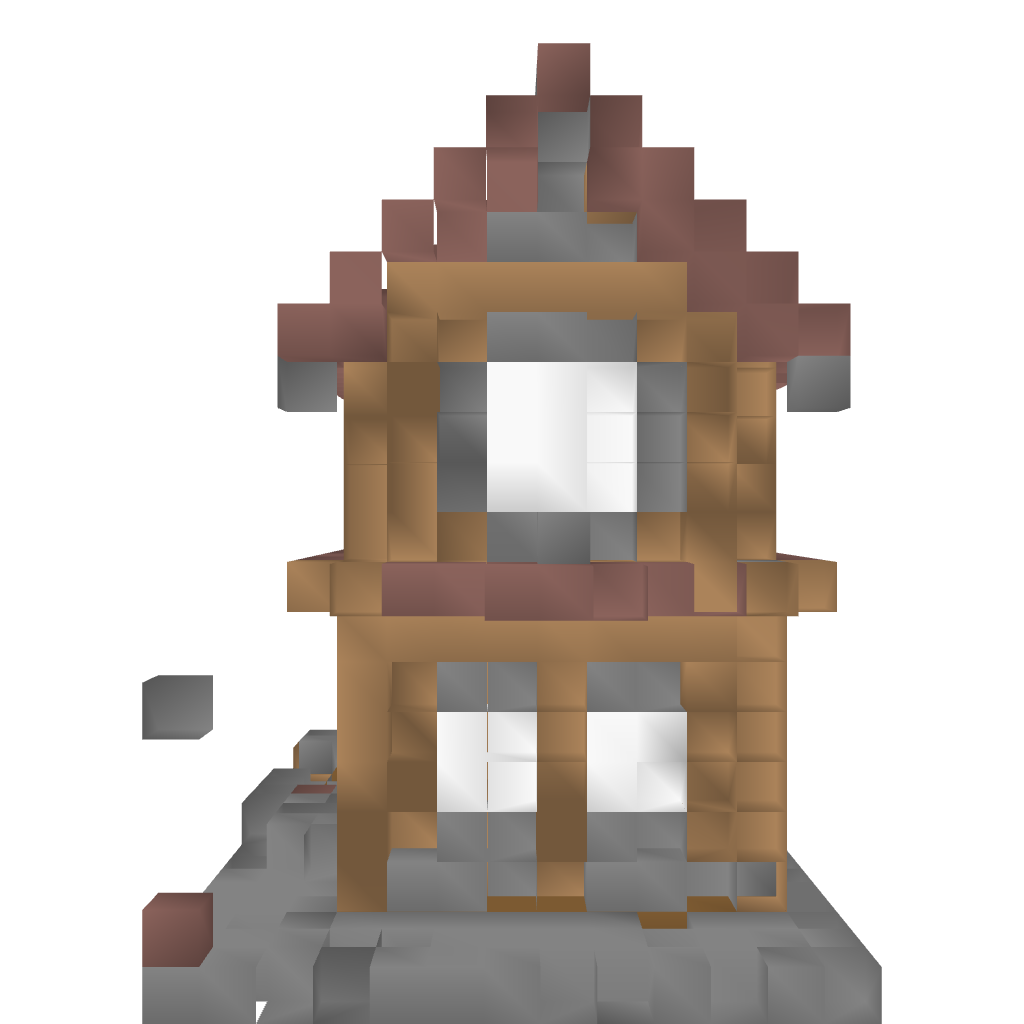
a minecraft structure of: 2 story rustic house high quality